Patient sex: F
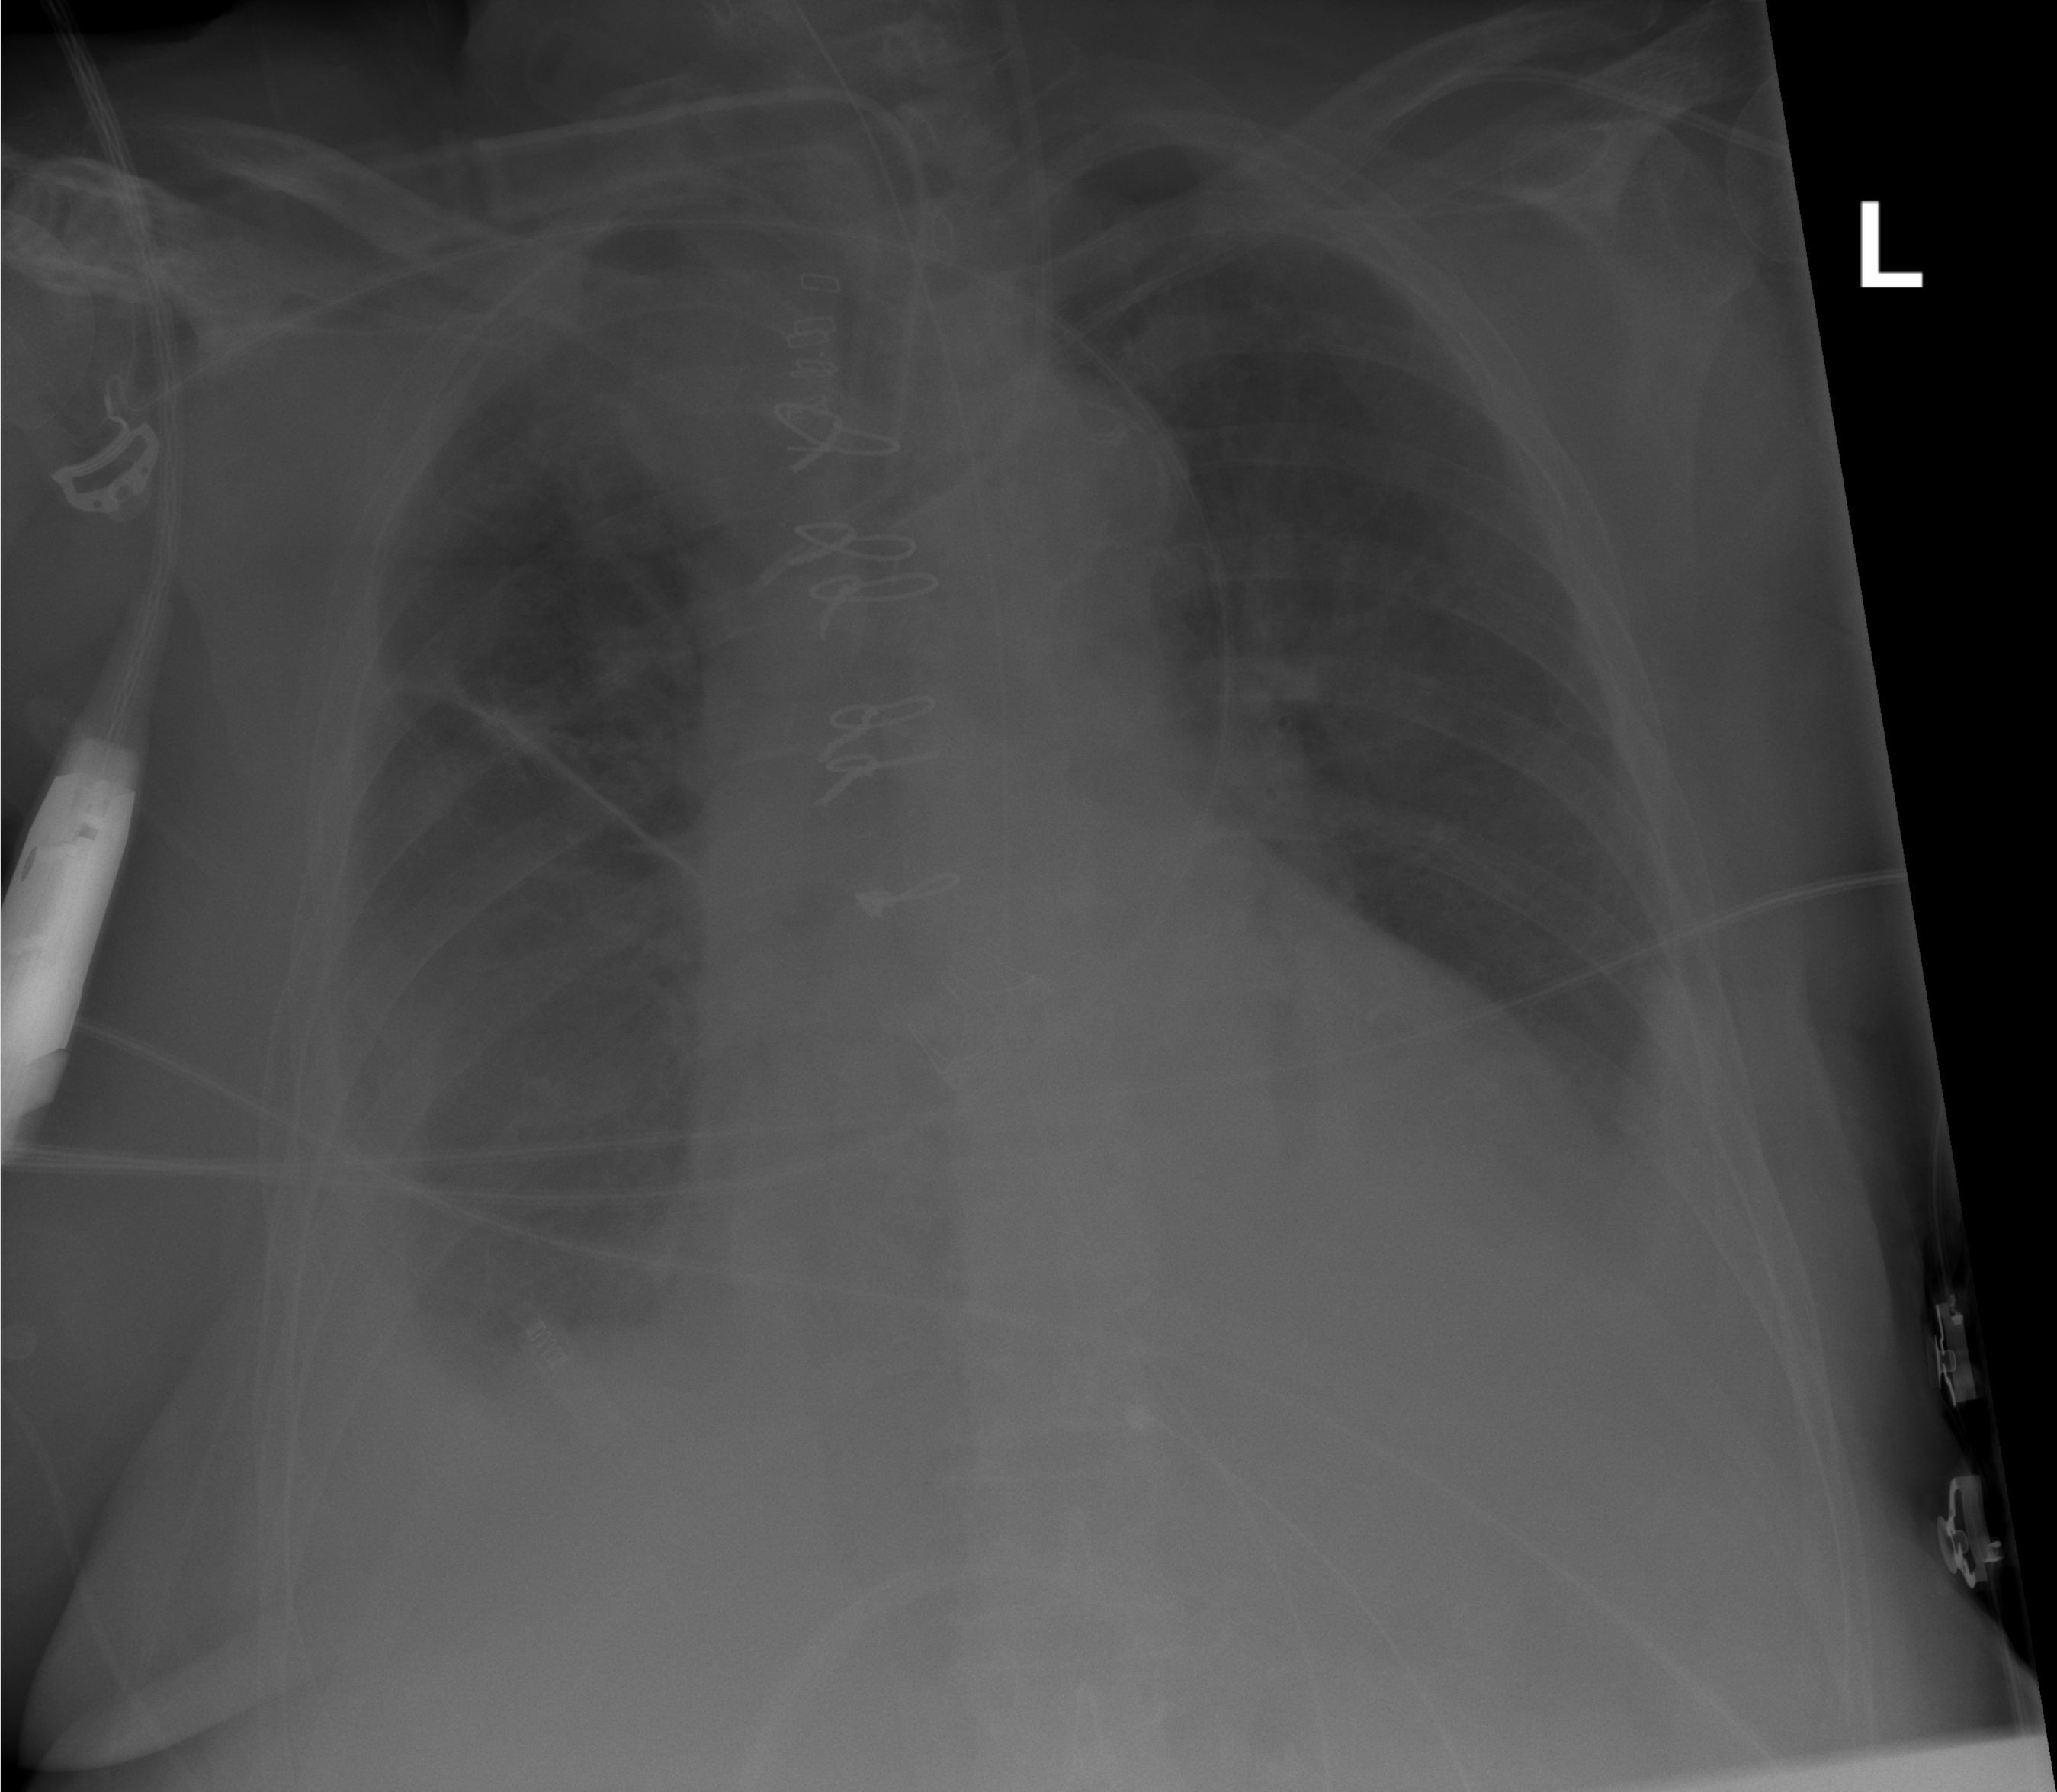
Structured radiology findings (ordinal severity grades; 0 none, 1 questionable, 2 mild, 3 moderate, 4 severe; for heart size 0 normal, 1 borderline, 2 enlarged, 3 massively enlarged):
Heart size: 2
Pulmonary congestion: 0
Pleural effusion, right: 2
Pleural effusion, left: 2
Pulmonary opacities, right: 0
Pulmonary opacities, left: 0
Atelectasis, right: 2
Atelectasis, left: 2